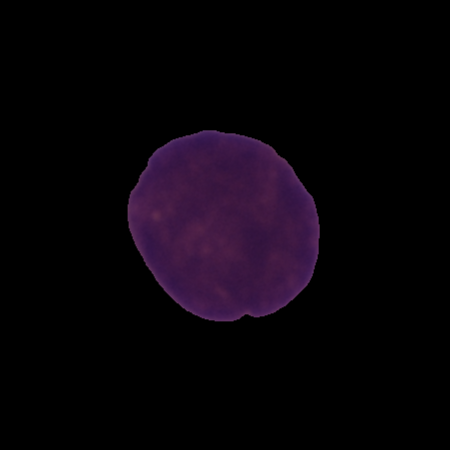
Label: cancer